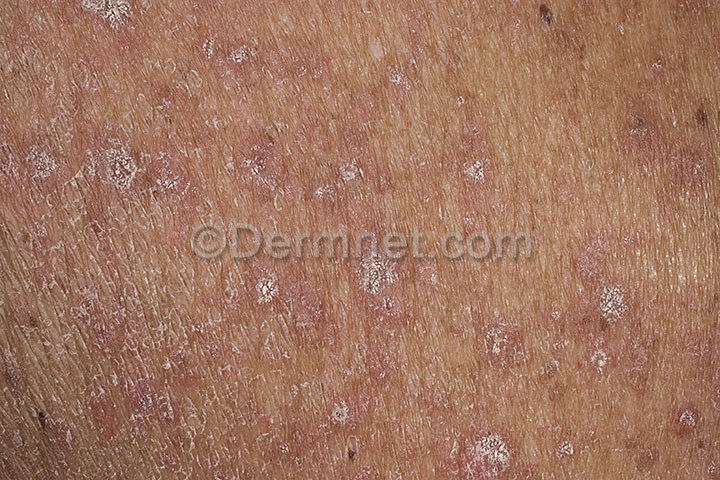
Disease: Seborrheic Keratoses and other Benign Tumors